Question: Hi I'm designing a form (HTML / CSS / JS) that pop's over the content when the user wants to subscribe or to login. The whole form background is solid opaque color but I want the inputs to have a transparent background so we can see the content behind the form through it. I don't have any problem setting the inputs transparent but I have no idea of how I can make them "pass through" their parent background color. I begin to think that is impossible with only CSS. I can share code but it's more like a generic question. Thanks

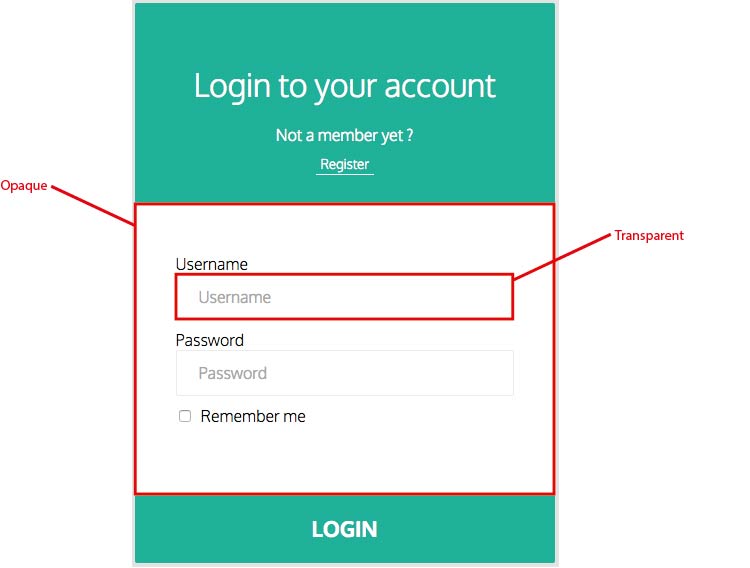
Answer: A completely different solution would be to use an '<svg>', or even a '.png' (though that would be an extra http request).
'''
<div class='container is--transparent'>
<svg>
# I am the same size as the background and have transparent parts where required
# Indeed, I could be a div, with a .png background, if you needed to support older browsers
</svg>
<input class='input-one' />
<input class='input-two' />
</div>
'''
Then use css to set:
1. position: absolute; on everything within the background div
2. the svg to be top: 0; left: 0; so it covers the container exactly
3. the inputs to be positioned over the transparent parts in the SVG
4. the backgrounds of the inputs to be transparent
This way everything under the inputs will be transparent and whatever the background is will shine though.
Support for svgs is also excellent, you have to go back to IE8 for there to be a problem.